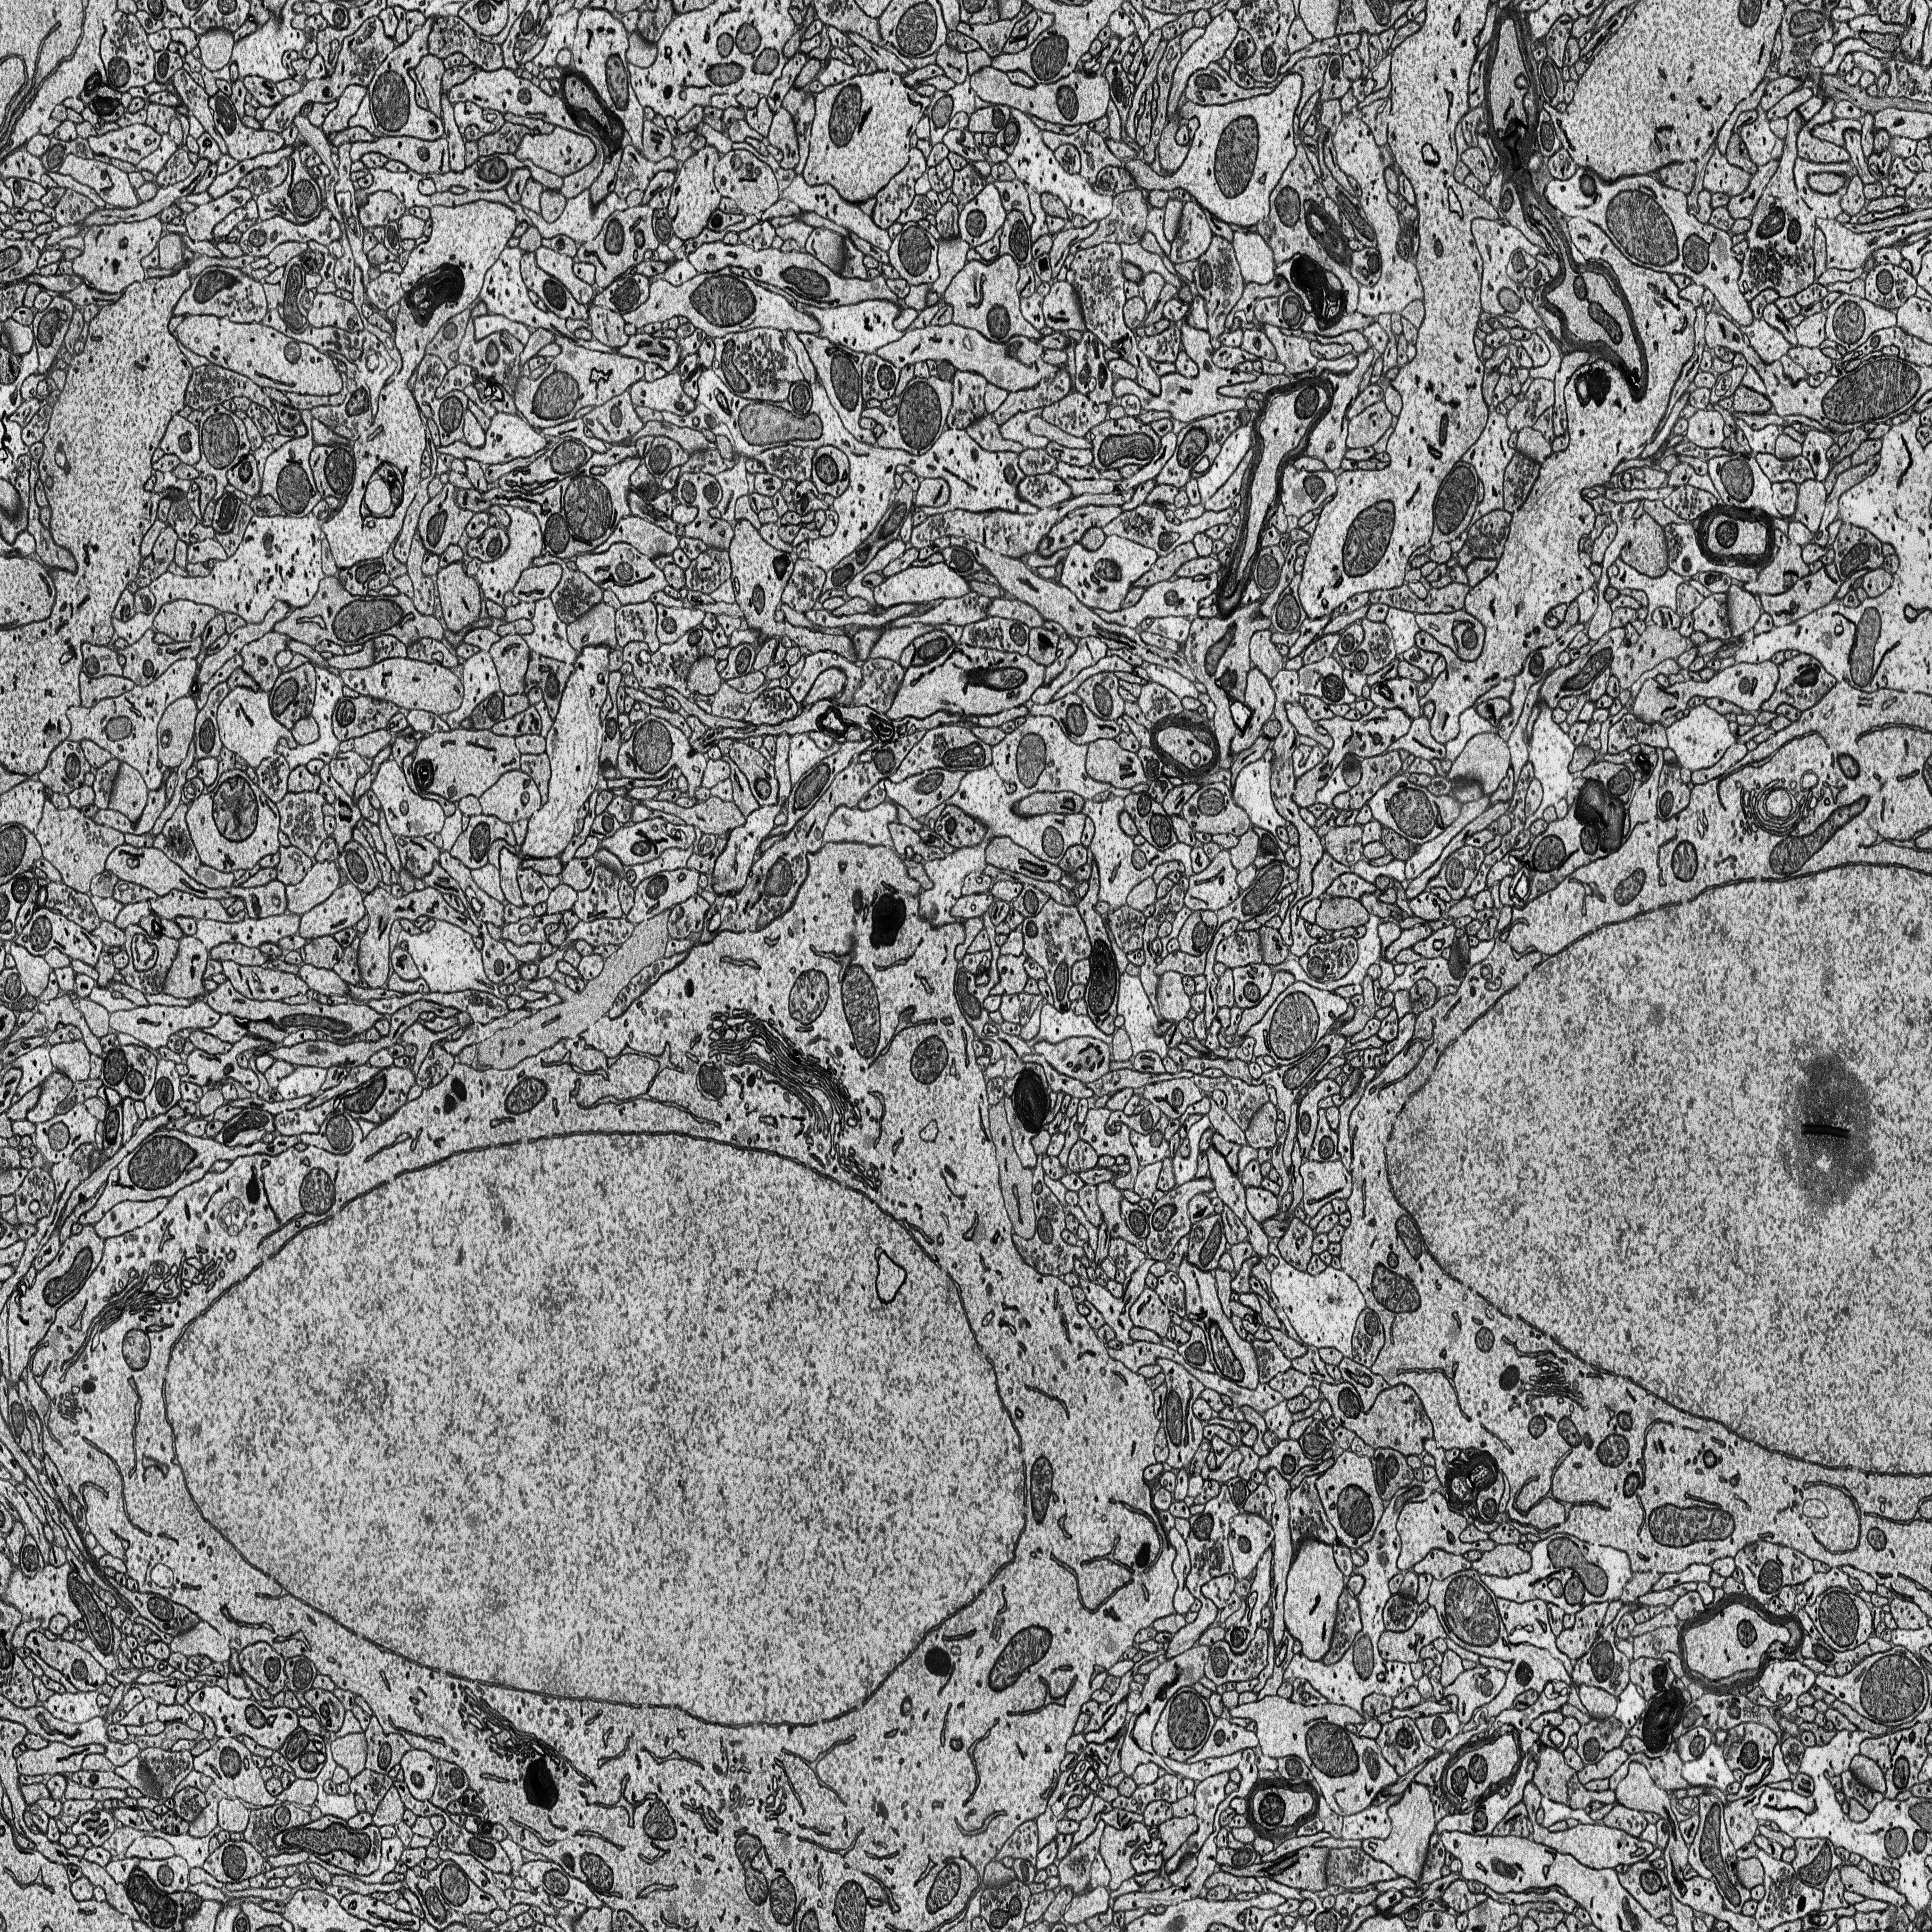
Electron microscopy slice of rat cortex tissue
Slice depth (z): 337
Mitochondria instances in slice: 373